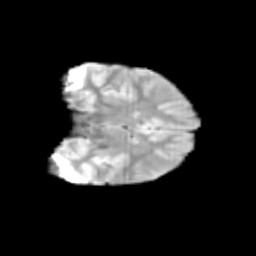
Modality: T2w
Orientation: coronal
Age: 12
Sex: female
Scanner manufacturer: siemens
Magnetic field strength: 3 T
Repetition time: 3.8 s
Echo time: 0.07 s